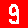
Digit: 9